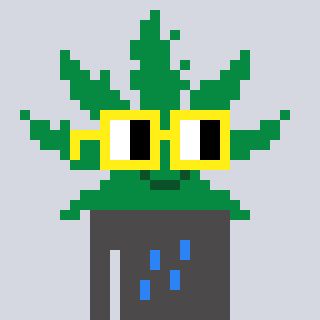
a pixel art character with square yellow glasses, a weed-shaped head and a grayscale-colored body on a cool background